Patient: sex F, age 65
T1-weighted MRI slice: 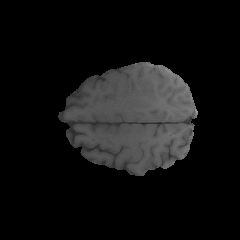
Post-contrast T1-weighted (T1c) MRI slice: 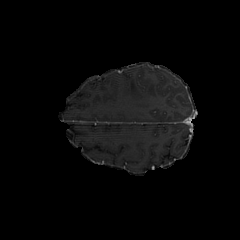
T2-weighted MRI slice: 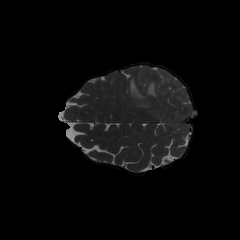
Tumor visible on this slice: yes
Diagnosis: Glioblastoma, IDH-wildtype
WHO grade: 4